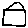
Label: house